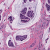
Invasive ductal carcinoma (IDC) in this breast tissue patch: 1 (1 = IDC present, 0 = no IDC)